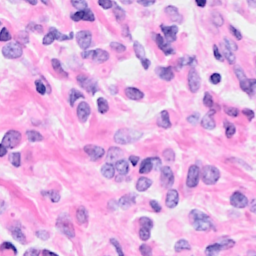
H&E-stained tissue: Breast